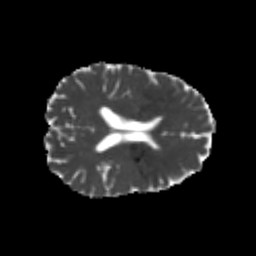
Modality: MD
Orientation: axial
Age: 26
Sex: female
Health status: healthy
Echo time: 0.074 s